Question: I saw that rekonq's got a toolbar item named preferences like Chromium,which you click and a drop down menu appears!
How can i do something like that on my app?
i presume its a gtk_toolbar_item with a gtk_menu placed when its clicked but how?

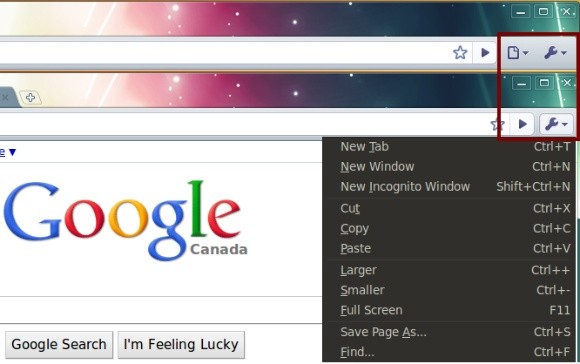
Answer: In C, you can do this:
'''
GtkToolItem *menubutton = gtk_menu_tool_button_new(NULL, NULL);
gtk_toolbar_insert(GTK_TOOLBAR(toolbar), menubutton, 1);
GtkWidget *menu = gtk_menu_new();
gtk_menu_tool_button_set_menu(GTK_MENU_TOOL_BUTTON(menubutton), menu);
GtkAction *action = gtk_action_new("dropdown-menu", "Dropdown", "Click me", GTK_STOCK_PREFERENCES);
gtk_action_connect_proxy(action, GTK_WIDGET(menubutton));
g_signal_connect(action, "activate", G_CALLBACK(popup_menu), menu);
...
void
popup_menu(GtkAction *action, GtkMenu *menu)
{
gtk_menu_popup(menu, NULL, NULL, NULL, NULL, 1, gtk_get_current_event_time());
}
'''